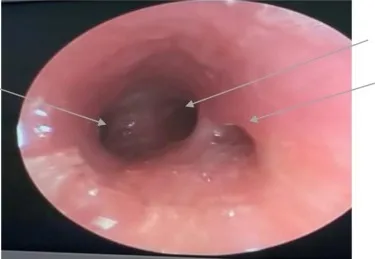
After removal of foreign body, re-examination revealed a clear airway with confirmed right tracheal bronchus.
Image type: endoscopy (airway_endoscopy)